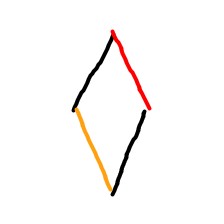
Shape: rhombus